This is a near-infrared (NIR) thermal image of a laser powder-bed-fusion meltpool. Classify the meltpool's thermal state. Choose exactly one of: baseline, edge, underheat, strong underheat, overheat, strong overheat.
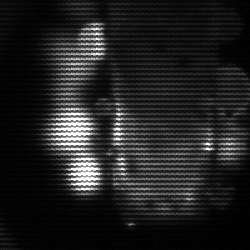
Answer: strong underheat